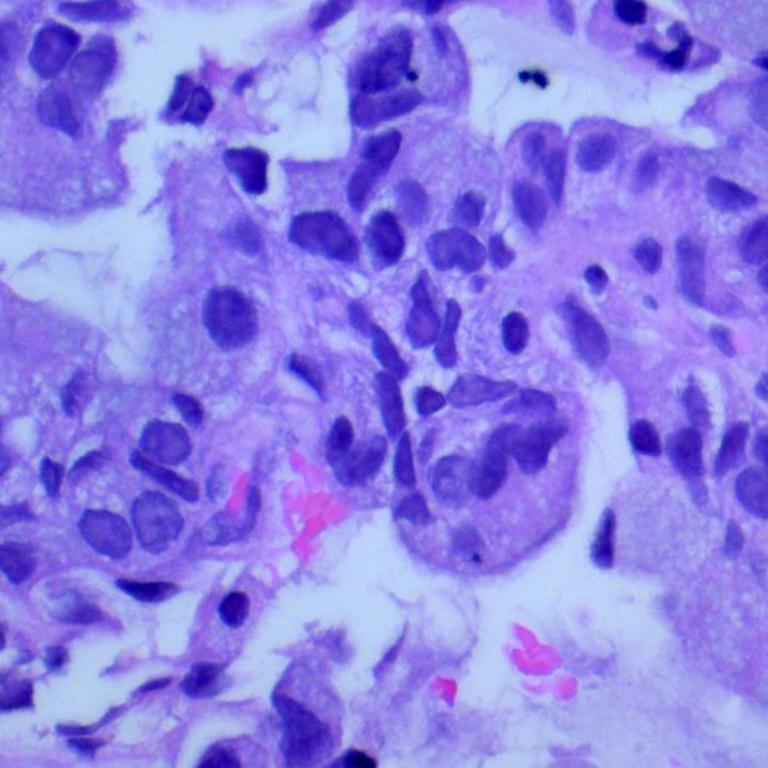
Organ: lung
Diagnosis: adenocarcinomas